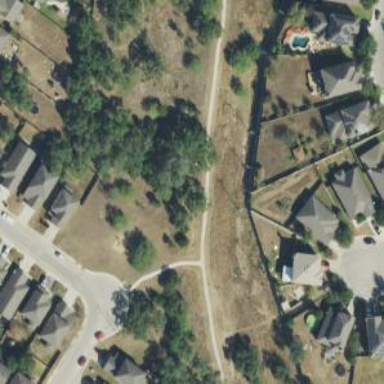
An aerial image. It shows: Paved footway.